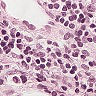
Metastatic tissue present: no